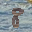
Label: 8